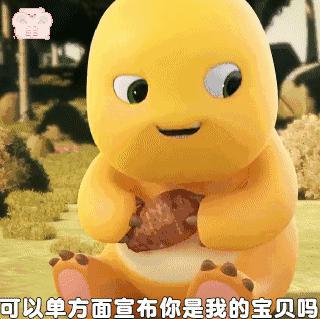
Label: nailong